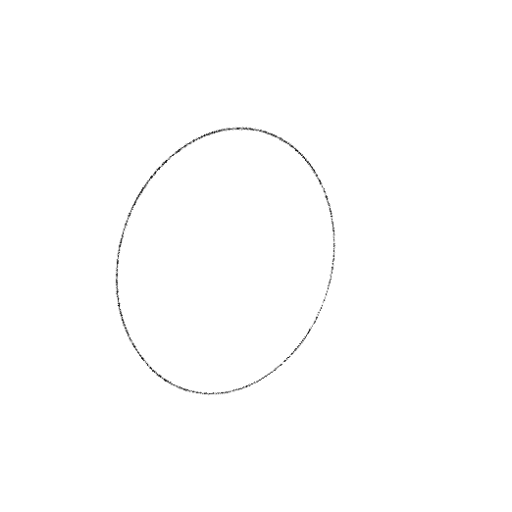
Crossing number: 0